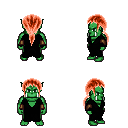
a pixel art fantasy rpg character, male body template, orc, green skin, black robe, teal pants, red ponytail hairstyle, leather bracers, four views (front, back, left, right), 2x2 character sprite sheet, small pixel art, hard edges, no anti-aliasing